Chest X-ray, PA view. Patient: 60 years old, sex M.
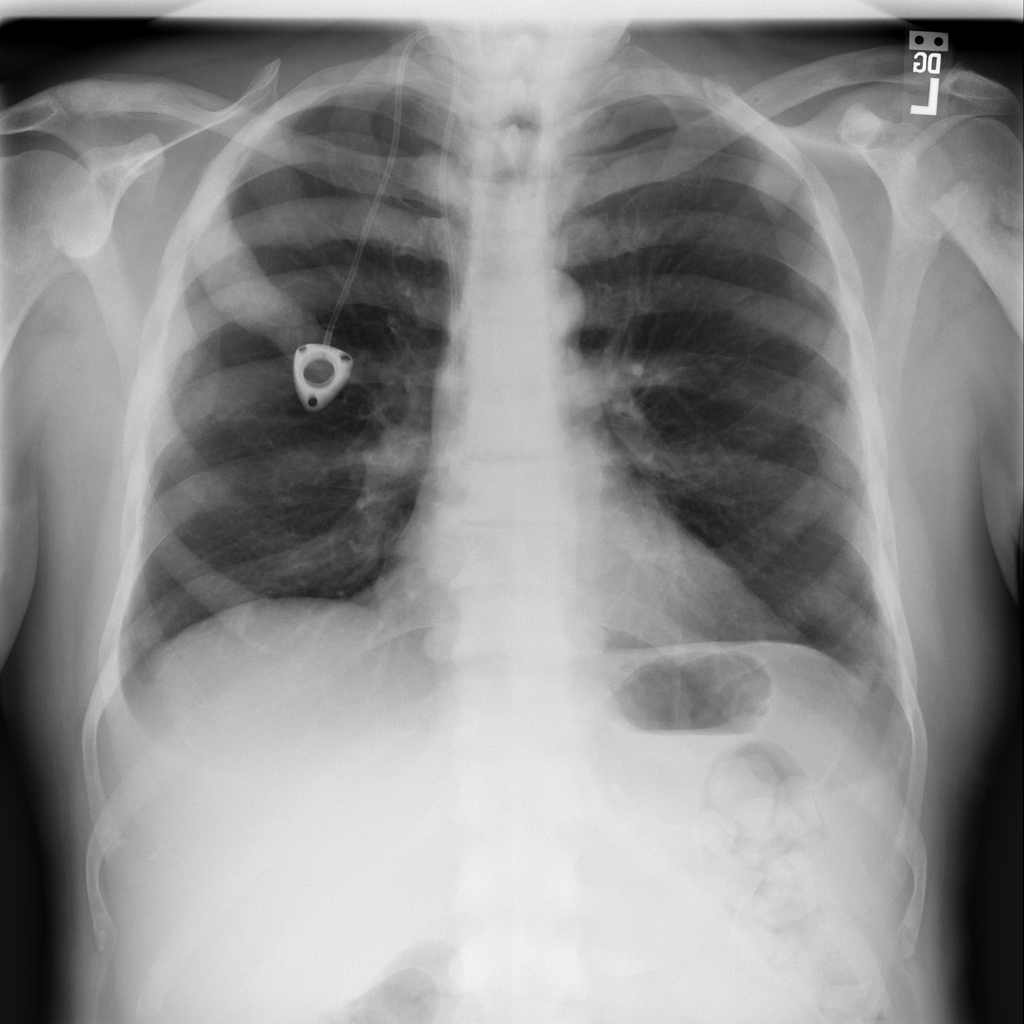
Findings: No Finding